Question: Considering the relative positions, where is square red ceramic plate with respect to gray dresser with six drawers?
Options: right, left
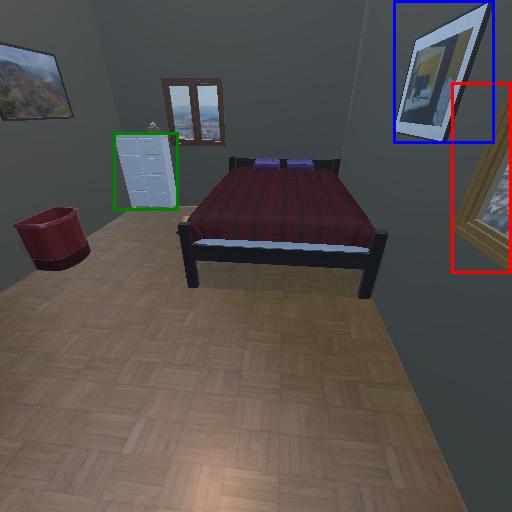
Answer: right